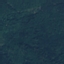
Label: Forest